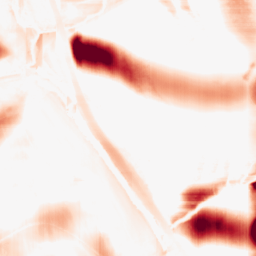
Category: morphological
Decomposition family: rolling_ball
Decomposition parameters: radius: 25
Upsampling method: bilinear
Upsampling parameters: scale: 2
Upsampling scale: 2